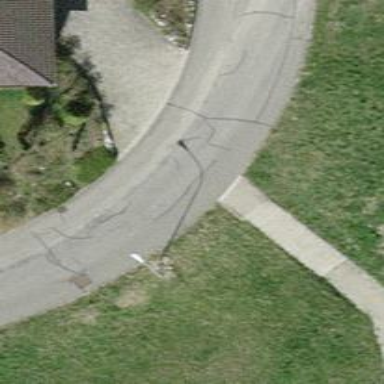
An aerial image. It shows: Set of steps on the road.